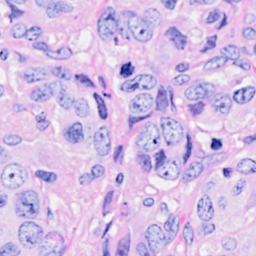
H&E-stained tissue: Breast